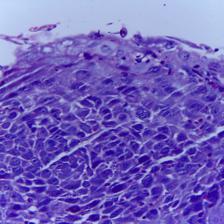
Diagnosis: OSCC